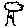
Label: tree